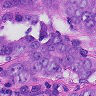
Metastatic tissue present: yes